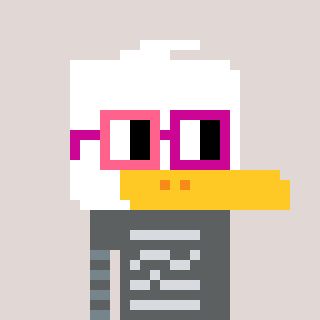
a pixel art character with square pink and red glasses, a duck-shaped head and a orange-colored body on a warm background